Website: lowes
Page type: customer-info-address
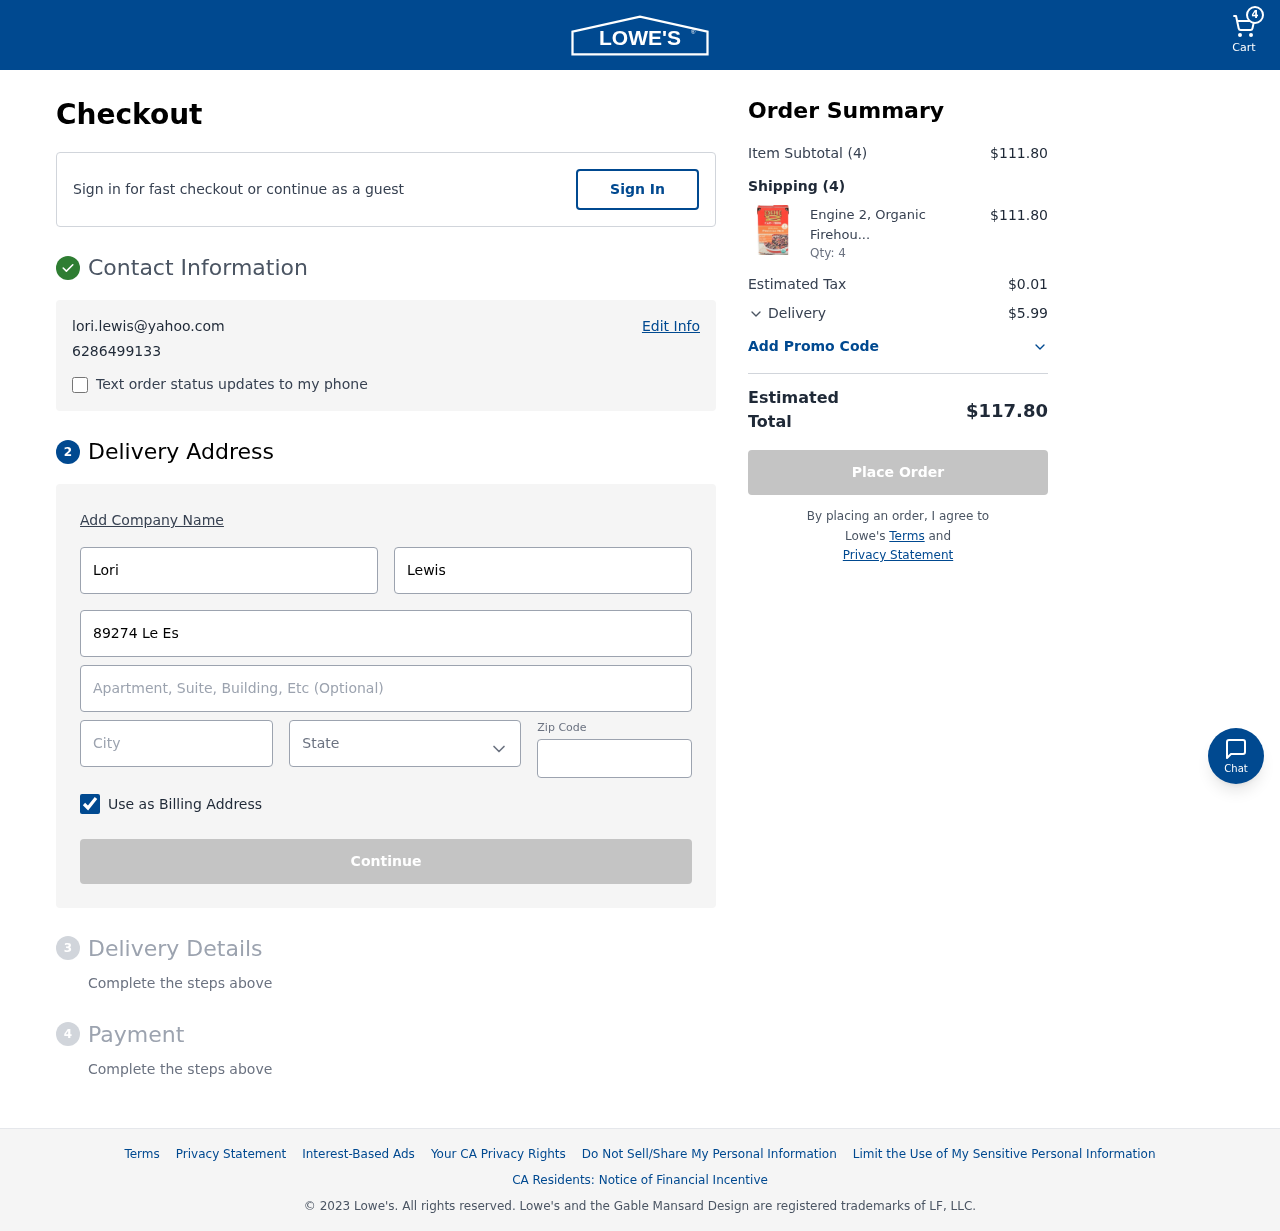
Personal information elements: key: PII_CITY
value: Fernandezberg
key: PII_EMAIL
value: lori.lewis@yahoo.com
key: PII_FIRSTNAME
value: Lori
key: PII_LASTNAME
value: Lewis
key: PII_PHONE
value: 6286499133
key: PII_POSTCODE
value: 67933
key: PII_STATE
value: Kentucky
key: PII_STREET
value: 89274 Le Estate
Product elements: key: PRODUCT1_NAME
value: Engine 2, Organic Firehouse Chili, 17 oz
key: PRODUCT1_QUANTITY
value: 4
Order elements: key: ORDER_NUM_ITEMS
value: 4
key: ORDER_SUBTOTAL
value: $111.80
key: ORDER_NUM_ITEMS2
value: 4
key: ORDER_SUBTOTAL2
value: $111.80
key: ORDER_TAX
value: $0.01
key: ORDER_SHIPPING_COST
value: $5.99
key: ORDER_TOTAL
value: $117.80